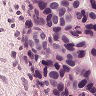
Metastatic tissue present: yes